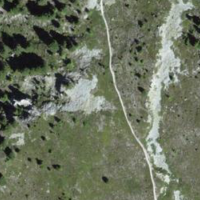
EUNIS habitat code: 31
Species observed at this site:
Campanula thyrsoides